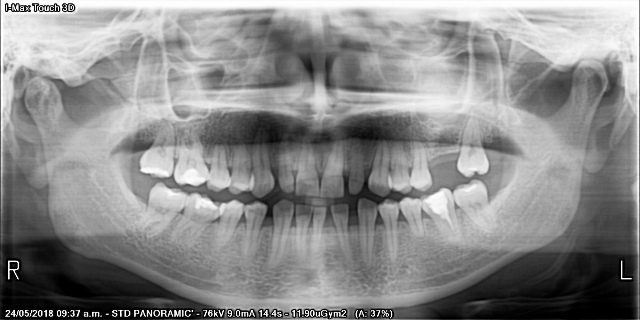
adult